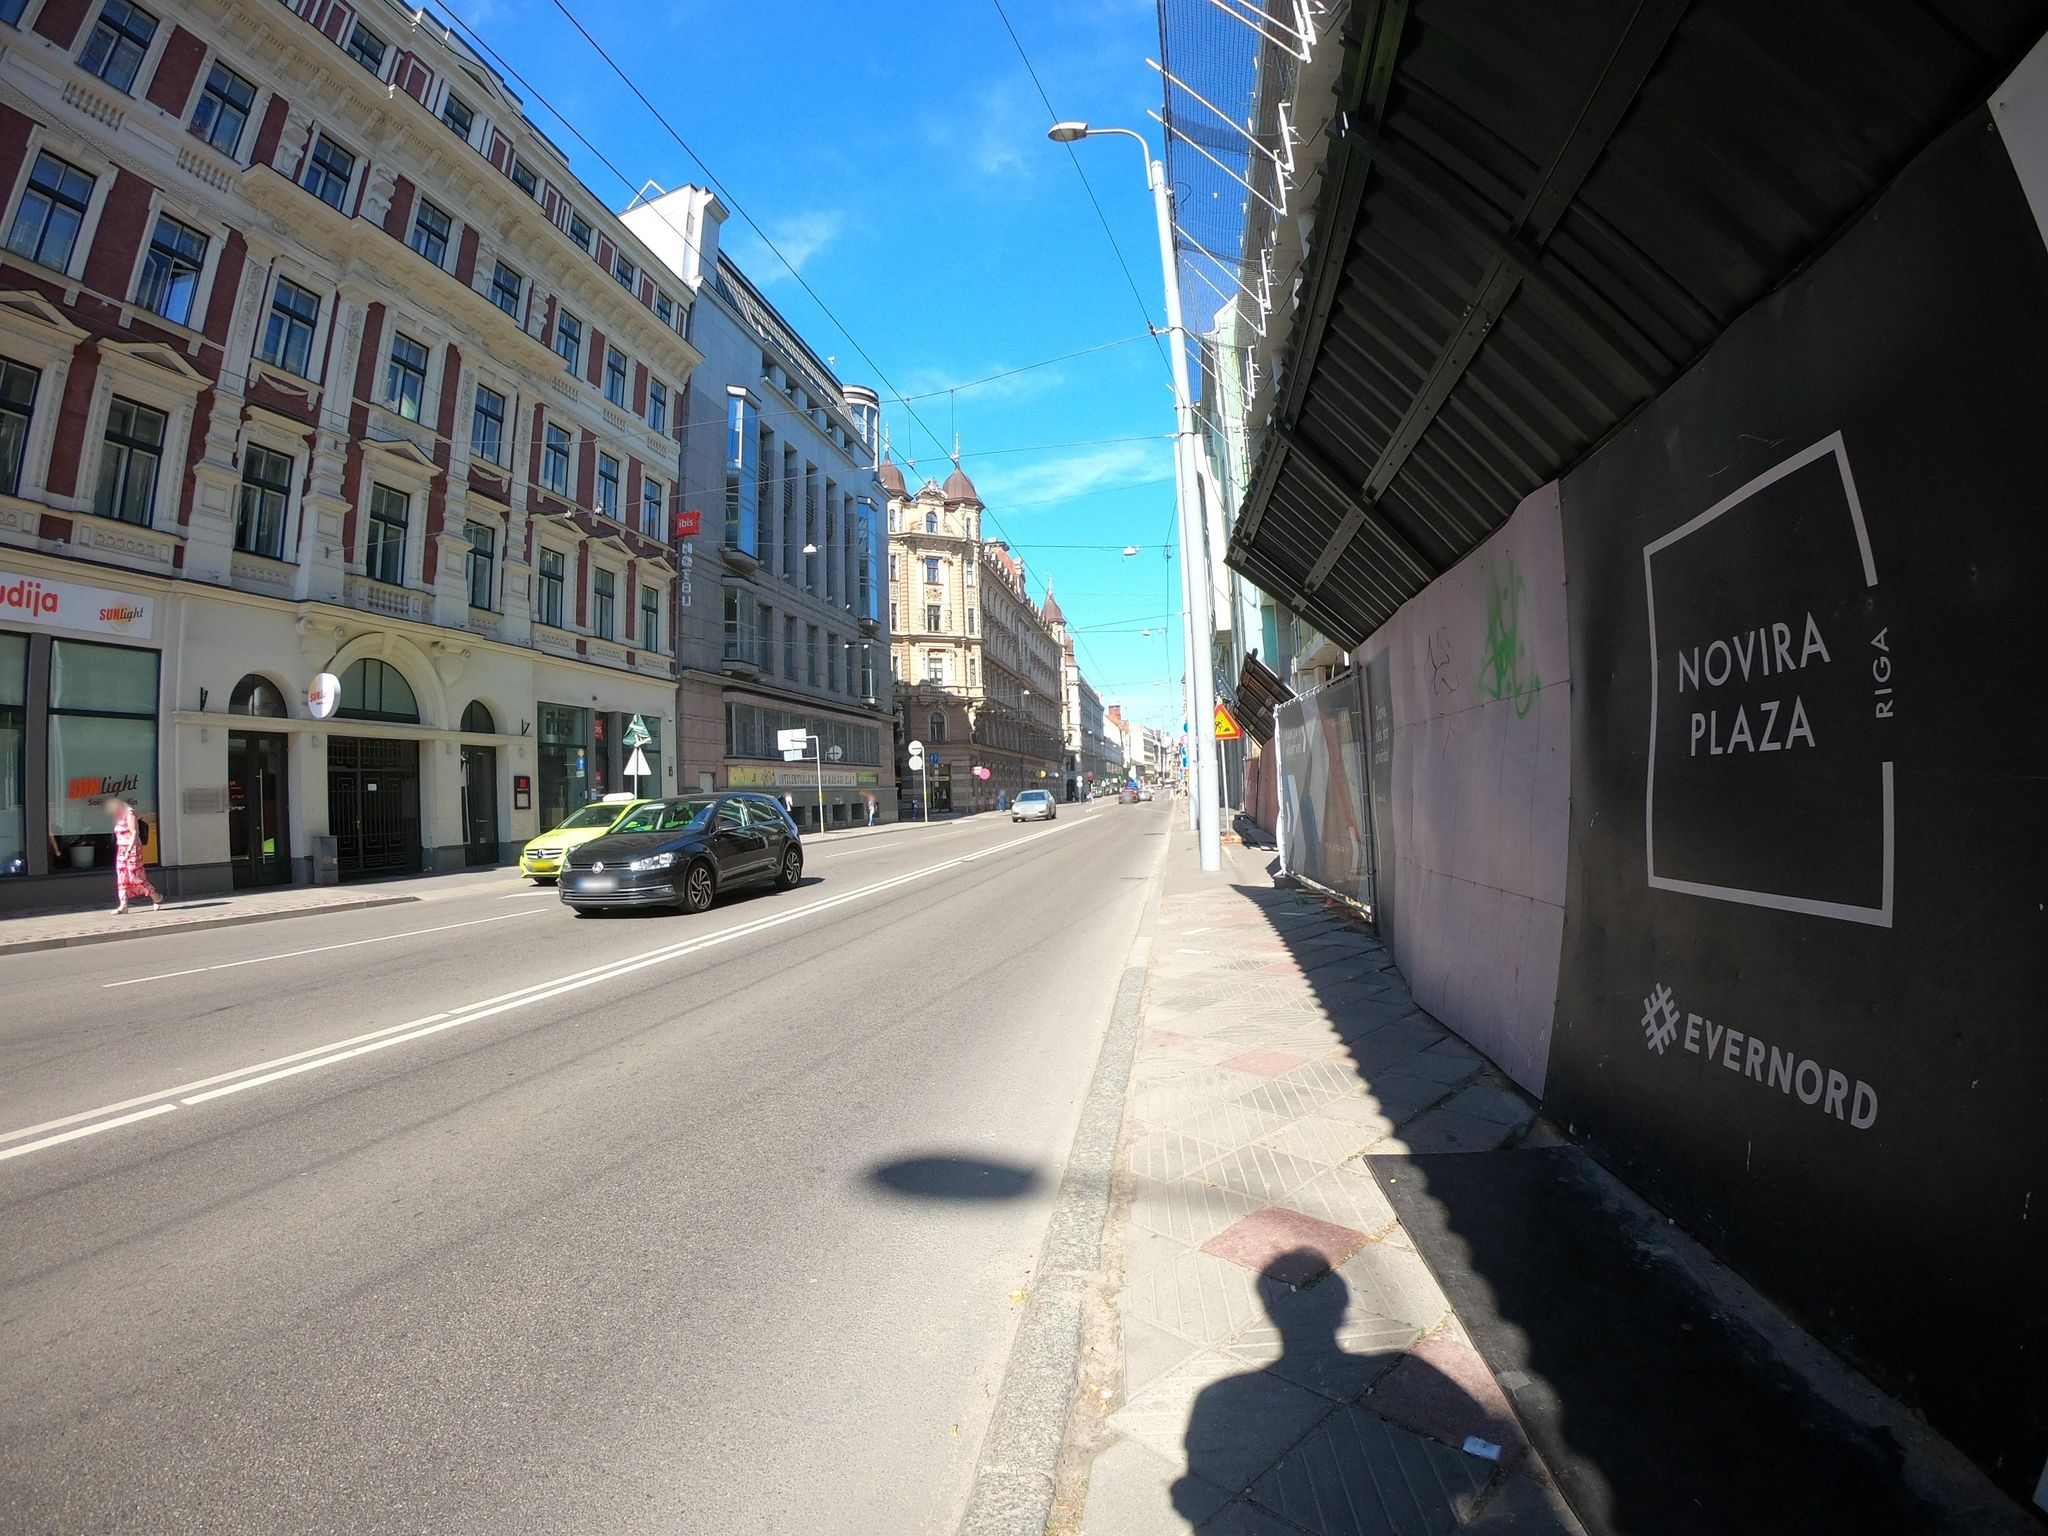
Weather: clear
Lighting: day
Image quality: good
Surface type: cycling surface
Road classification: footway
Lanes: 3
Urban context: urban centre
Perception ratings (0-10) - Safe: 3.59, Lively: 6.5, Beautiful: 5.08, Boring: 2.16, Depressing: 4.6, Wealthy: 6.13